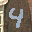
Label: 4